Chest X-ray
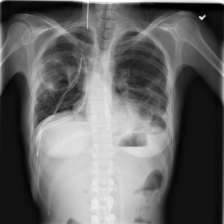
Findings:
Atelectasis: negative
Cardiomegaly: negative
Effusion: negative
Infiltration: positive
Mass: negative
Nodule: negative
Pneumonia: negative
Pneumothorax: negative
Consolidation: negative
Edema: negative
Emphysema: negative
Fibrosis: negative
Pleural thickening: negative
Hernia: negative